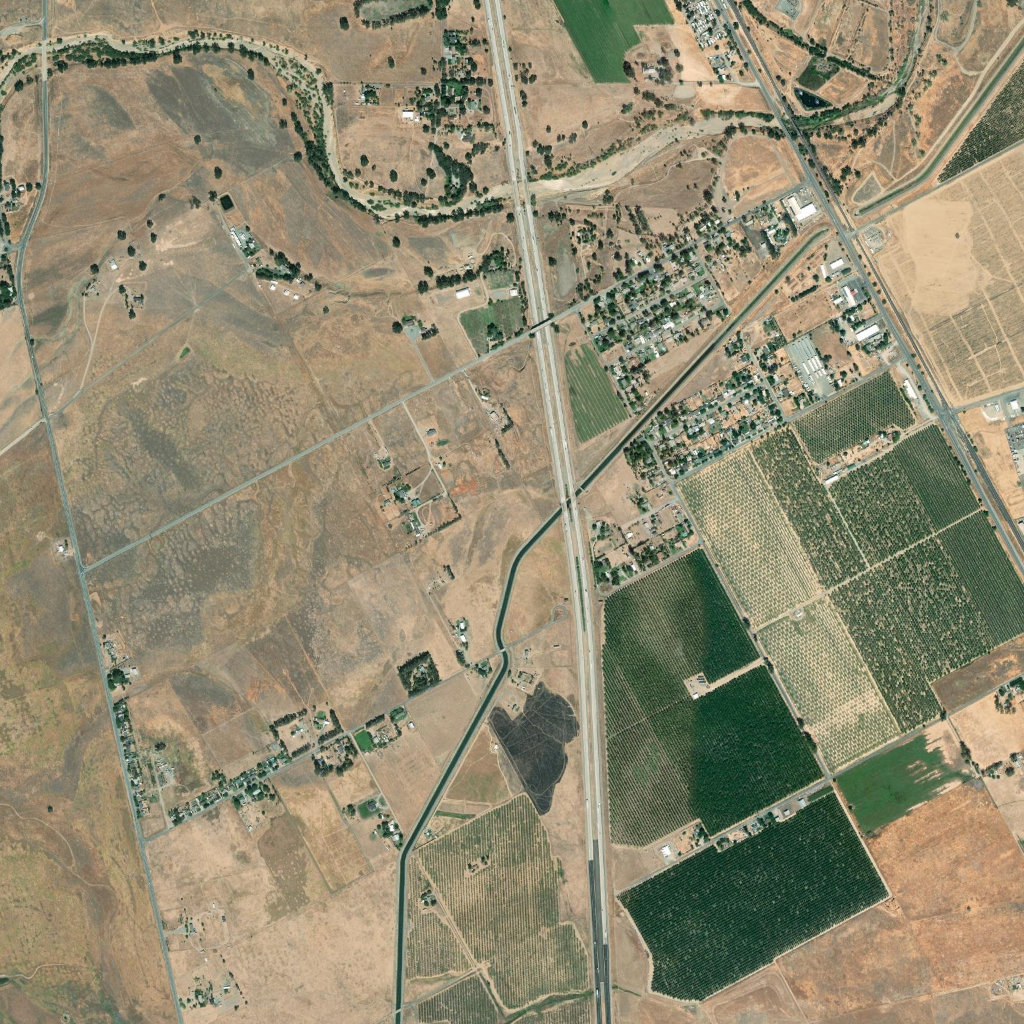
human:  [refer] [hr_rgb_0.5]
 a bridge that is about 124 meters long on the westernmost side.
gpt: <box>[[4, 3, 4, 7, 0]]</box>